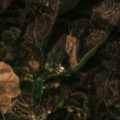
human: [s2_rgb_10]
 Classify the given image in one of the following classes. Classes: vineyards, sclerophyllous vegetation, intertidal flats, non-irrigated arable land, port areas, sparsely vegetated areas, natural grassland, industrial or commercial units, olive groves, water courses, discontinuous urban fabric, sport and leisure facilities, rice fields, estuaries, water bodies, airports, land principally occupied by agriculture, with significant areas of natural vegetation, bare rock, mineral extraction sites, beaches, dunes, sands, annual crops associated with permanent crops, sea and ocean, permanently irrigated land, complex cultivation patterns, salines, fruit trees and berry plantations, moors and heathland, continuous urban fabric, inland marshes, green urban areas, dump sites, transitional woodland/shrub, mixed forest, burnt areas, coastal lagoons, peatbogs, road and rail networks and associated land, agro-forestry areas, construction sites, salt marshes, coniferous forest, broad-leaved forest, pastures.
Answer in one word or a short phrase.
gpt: complex cultivation patterns, broad-leaved forest, sclerophyllous vegetation, transitional woodland/shrub